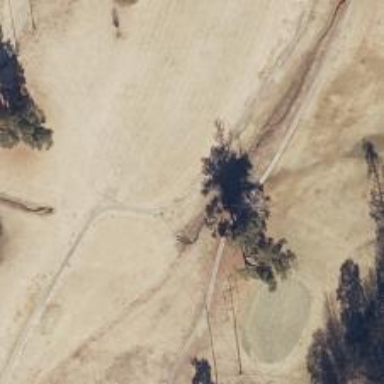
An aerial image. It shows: Service road designated as golf cart path.